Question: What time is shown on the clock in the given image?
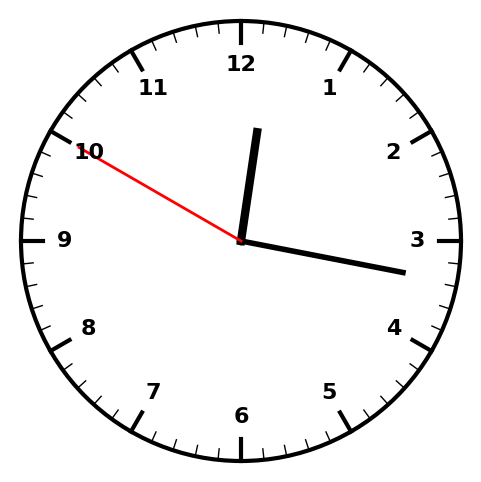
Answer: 12:16:50